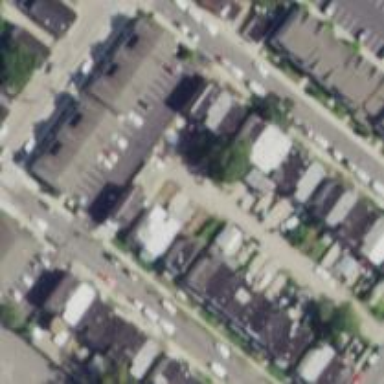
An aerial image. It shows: Alleyway designated as service road.